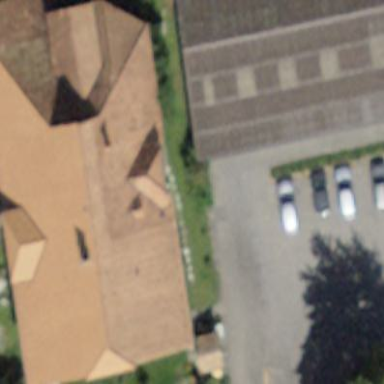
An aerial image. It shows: Residential building.